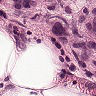
Metastatic tissue present: yes